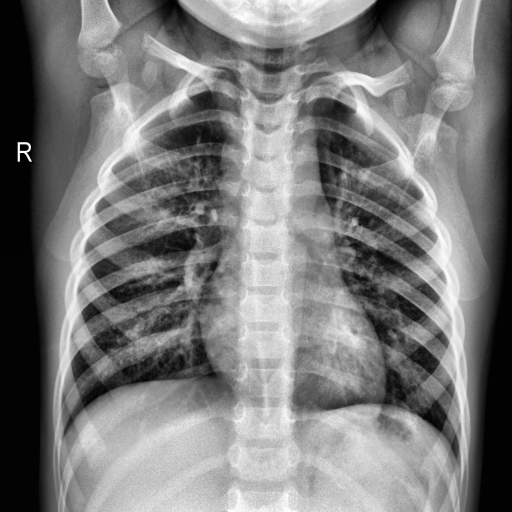
Finding: NORMAL